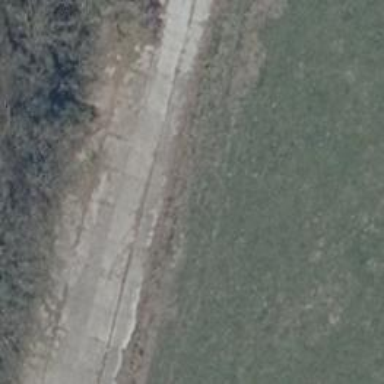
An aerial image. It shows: Residential road paved with concrete.